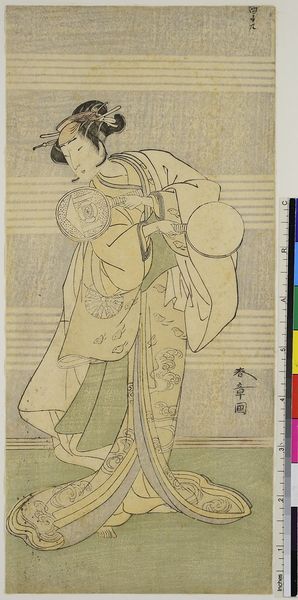
Künstler: Katsukawa Shunsh&#x14D;
Standort: Hamburg
Institution: Museum für Kunst und Gewerbe Hamburg
Schlagwörter: frau, frisur, haar, kleid, schwarz, fächer, gewand, gebeugt, zart, holzschnitt, japan, asien, druckgraphik, druckgrafik, asiatisch, tracht, china, zeit, schauspieler, farbholzschnitt, schauspielerin, kimono, volkstracht, edo, reproduktionen, druckerzeugnisse, onnagata